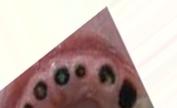
Condition: Caries